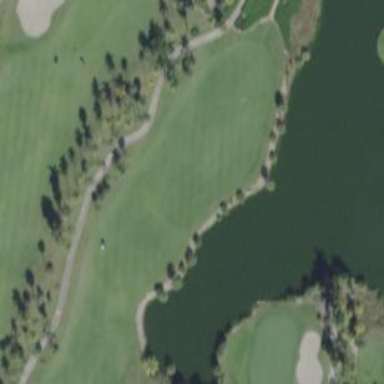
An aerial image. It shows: Water hazard on golf course.